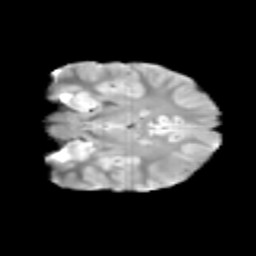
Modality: T2w
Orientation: coronal
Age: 11
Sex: male
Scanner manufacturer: siemens
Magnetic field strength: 3 T
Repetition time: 3.8 s
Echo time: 0.07 s